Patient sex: M
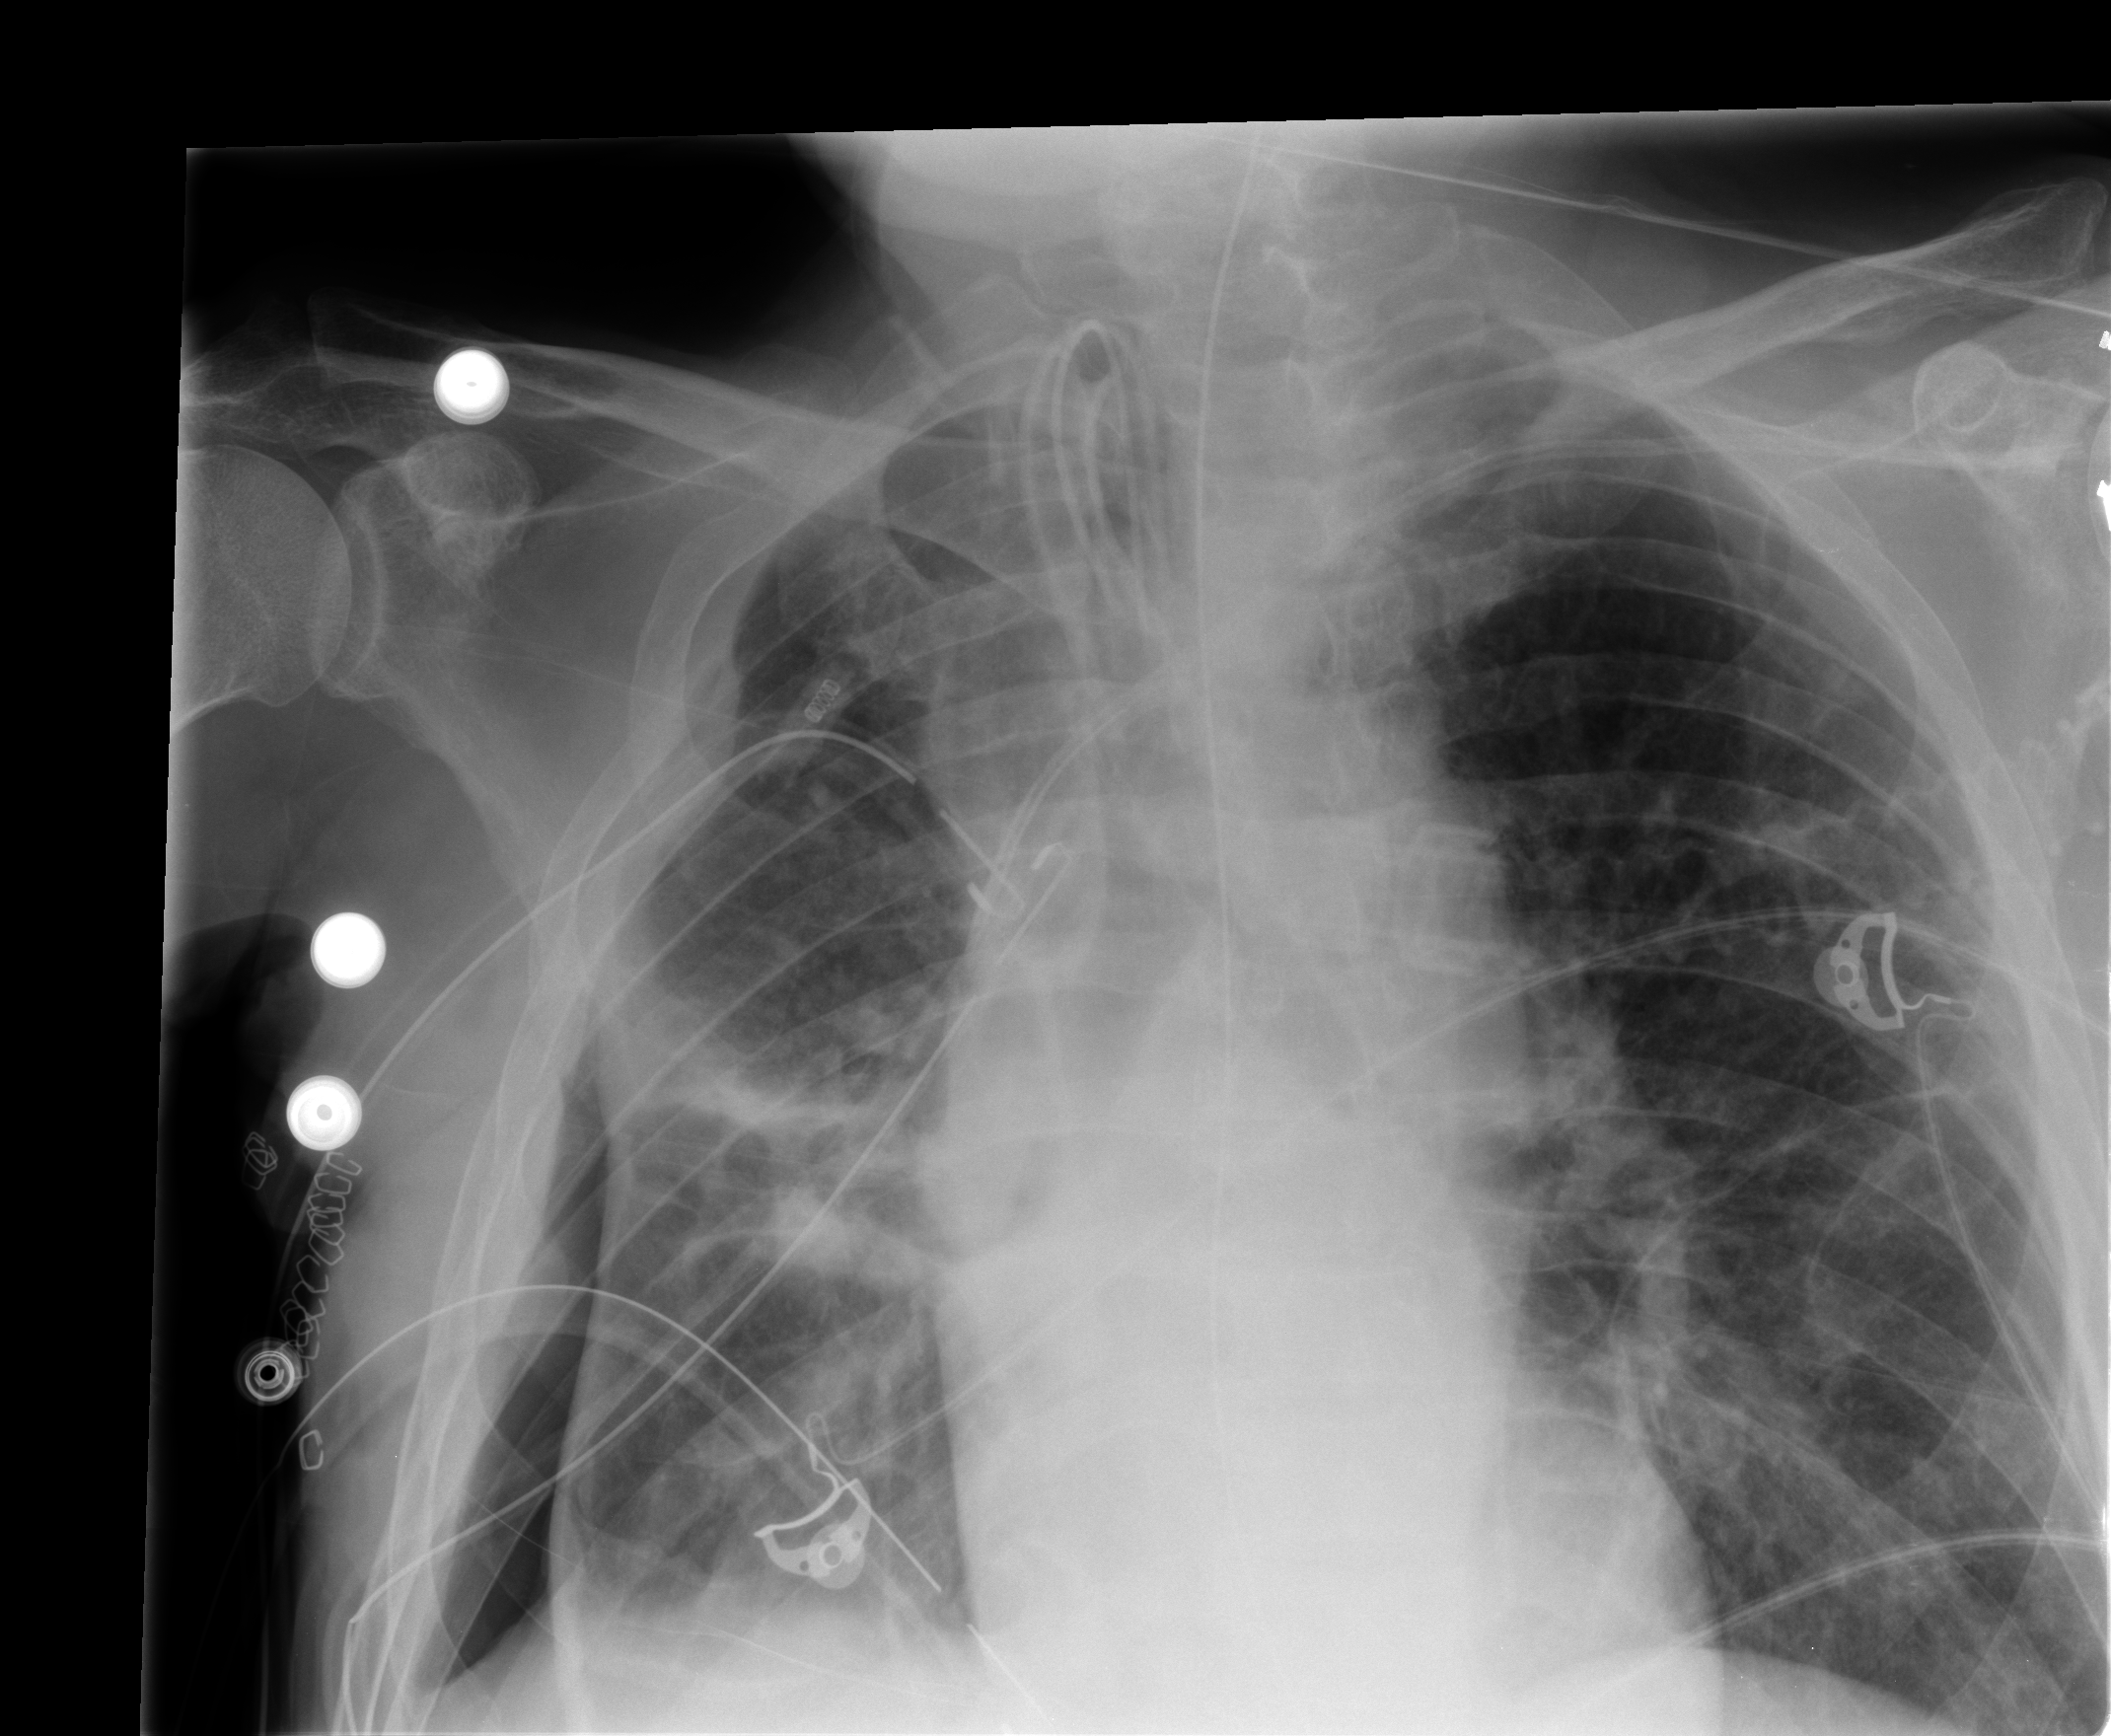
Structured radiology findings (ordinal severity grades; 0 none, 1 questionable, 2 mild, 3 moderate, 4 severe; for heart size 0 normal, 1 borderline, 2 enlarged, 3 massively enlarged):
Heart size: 0
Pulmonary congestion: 0
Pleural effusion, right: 1
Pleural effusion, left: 0
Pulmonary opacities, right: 0
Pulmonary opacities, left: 0
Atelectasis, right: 2
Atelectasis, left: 2